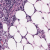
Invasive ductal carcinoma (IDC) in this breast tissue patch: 1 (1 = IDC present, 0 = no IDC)